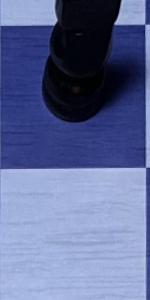
Label: Empty